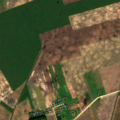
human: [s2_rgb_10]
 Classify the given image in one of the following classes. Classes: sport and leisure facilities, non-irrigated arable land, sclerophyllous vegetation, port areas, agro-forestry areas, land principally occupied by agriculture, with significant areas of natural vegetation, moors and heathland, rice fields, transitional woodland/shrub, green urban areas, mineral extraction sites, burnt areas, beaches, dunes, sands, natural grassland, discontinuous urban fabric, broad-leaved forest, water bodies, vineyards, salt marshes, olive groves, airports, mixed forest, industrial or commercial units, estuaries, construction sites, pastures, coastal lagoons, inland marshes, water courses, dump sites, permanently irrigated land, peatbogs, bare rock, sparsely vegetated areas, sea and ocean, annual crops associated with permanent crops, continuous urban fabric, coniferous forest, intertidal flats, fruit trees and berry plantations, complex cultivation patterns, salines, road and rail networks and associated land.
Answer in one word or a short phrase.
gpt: discontinuous urban fabric, non-irrigated arable land